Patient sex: F
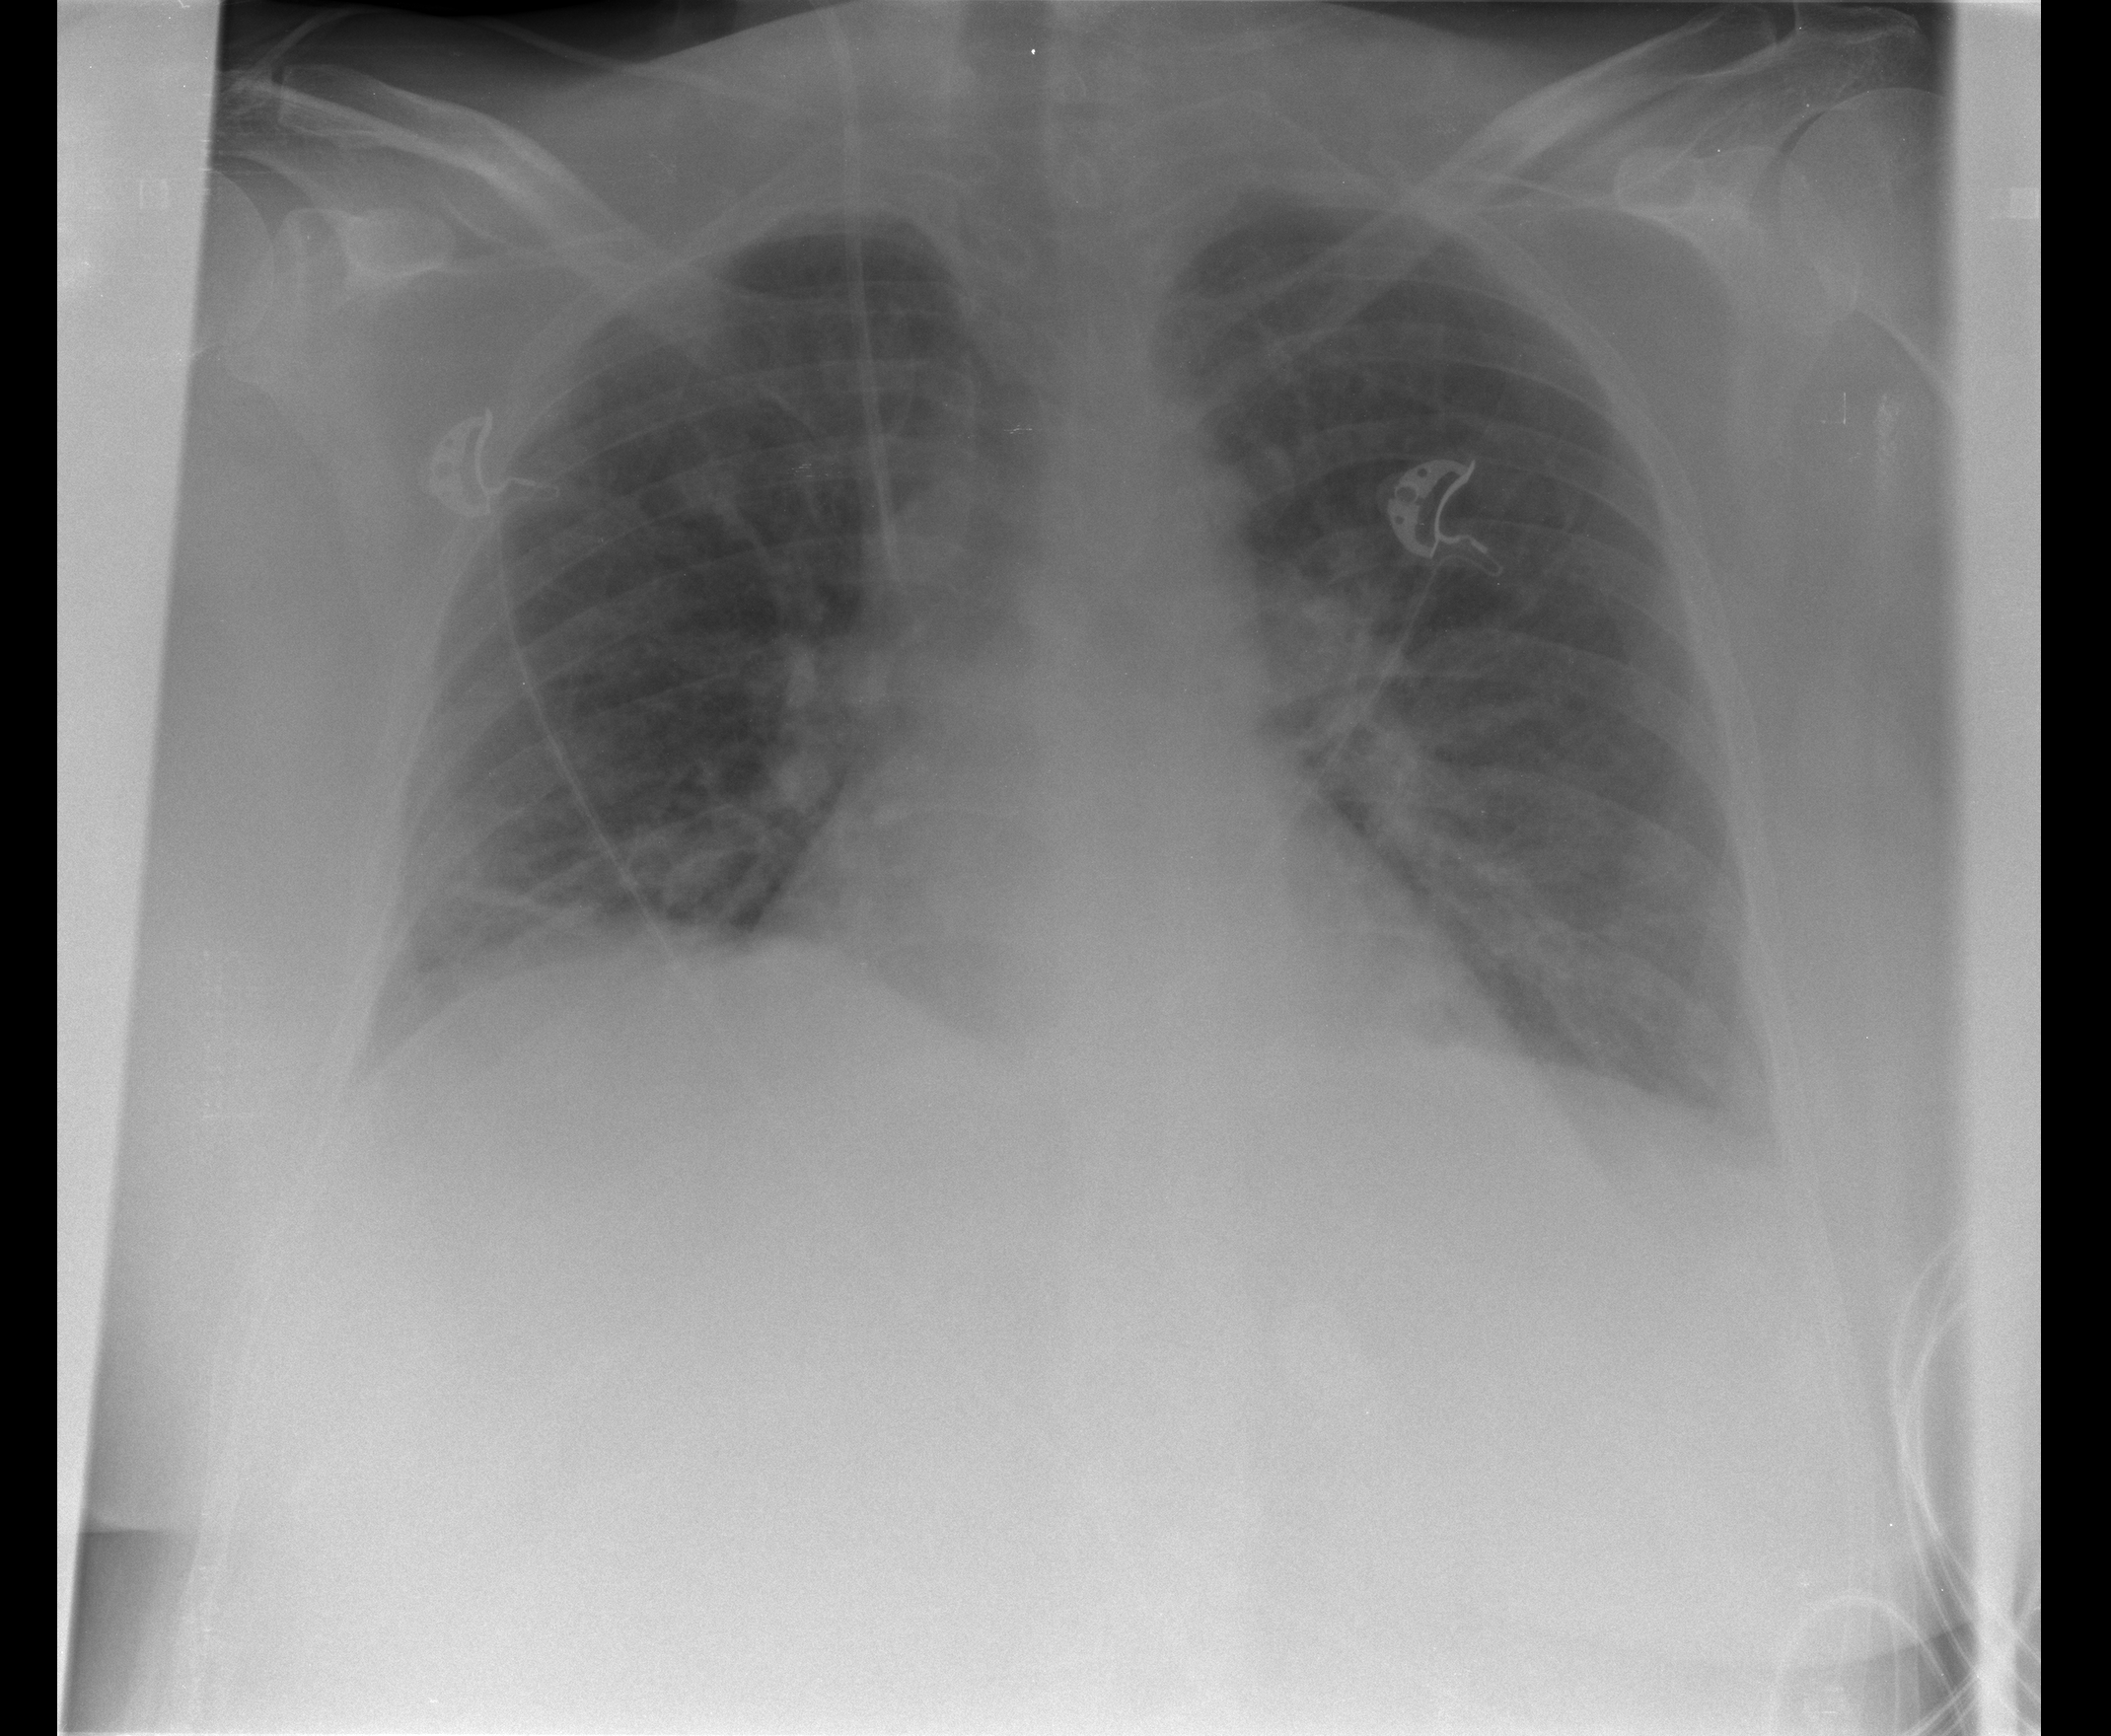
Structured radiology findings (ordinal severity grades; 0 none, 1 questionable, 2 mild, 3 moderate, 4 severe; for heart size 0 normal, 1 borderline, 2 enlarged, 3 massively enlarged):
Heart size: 1
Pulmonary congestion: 2
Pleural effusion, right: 0
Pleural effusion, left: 0
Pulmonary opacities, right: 1
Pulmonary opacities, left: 0
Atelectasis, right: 1
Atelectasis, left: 1